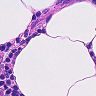
Metastatic tissue present: no